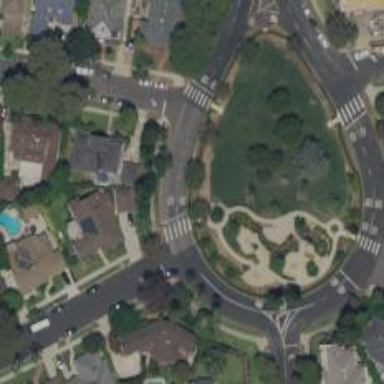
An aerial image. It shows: Circular junction on residential road.